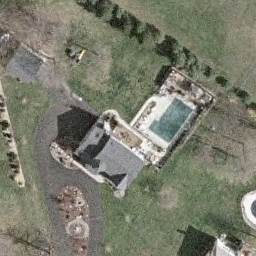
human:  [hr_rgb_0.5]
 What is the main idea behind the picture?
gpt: sparse residential